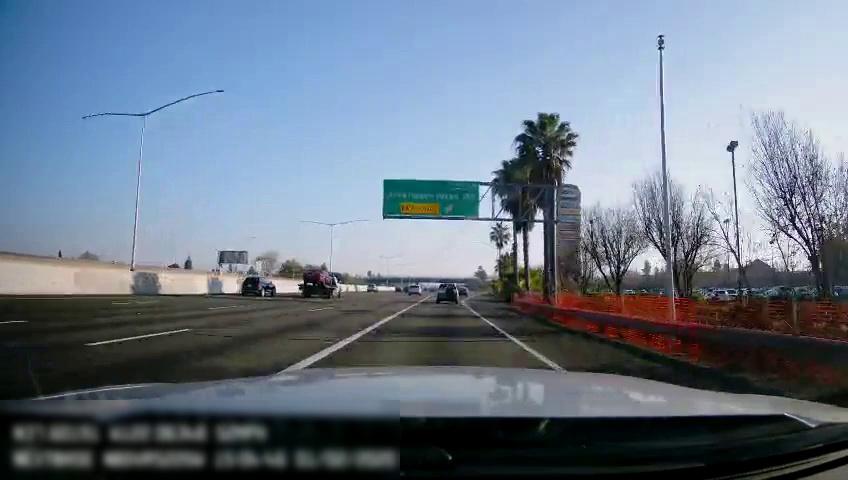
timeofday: Day
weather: Sunny
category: Drivable Space
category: Vehicles | SUV
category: Vehicles | Car
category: Vehicles | SUV
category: Vehicles | SUV
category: Vehicles | Truck
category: Vehicles | SUV
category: Lanes | Current Lane
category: Lanes | Alternate Lane
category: Lanes | Alternate Lane
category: Lanes | Alternate Lane
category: Lanes | Alternate Lane
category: Traffic | Signs